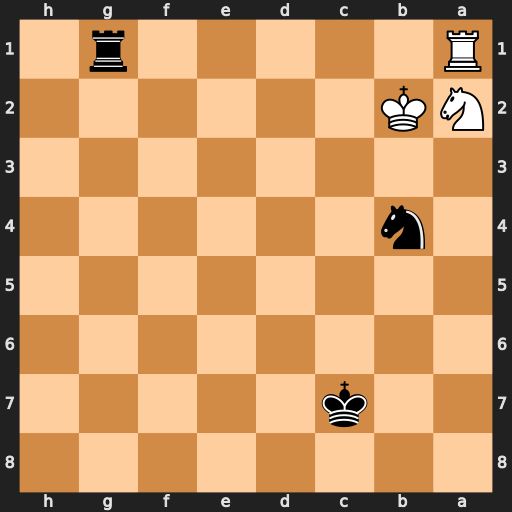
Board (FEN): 8/2k5/8/8/1n6/8/NK6/R5r1
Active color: b
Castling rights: -
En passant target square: -
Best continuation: Nd3+ Kc2 Rxa1